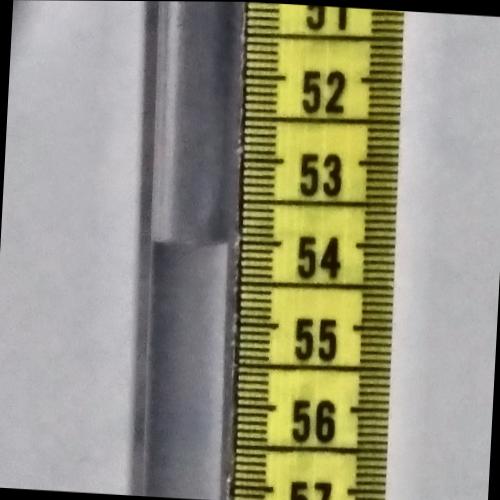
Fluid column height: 54.0 cm